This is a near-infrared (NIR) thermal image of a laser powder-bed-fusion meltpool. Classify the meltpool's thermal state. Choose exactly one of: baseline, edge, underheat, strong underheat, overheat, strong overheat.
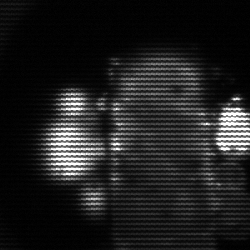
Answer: strong underheat